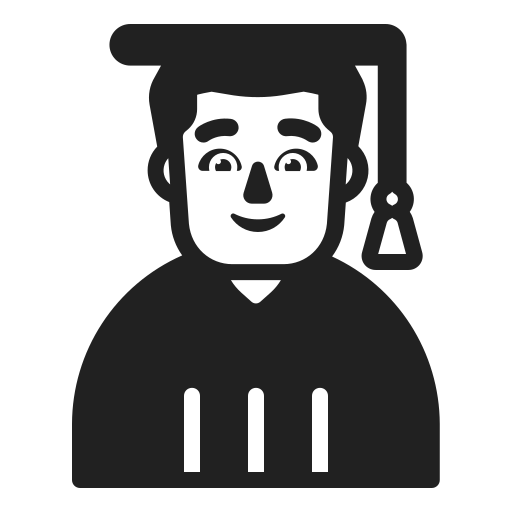
man student high contrast default